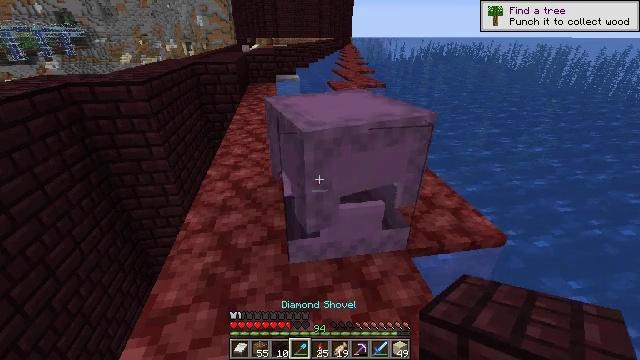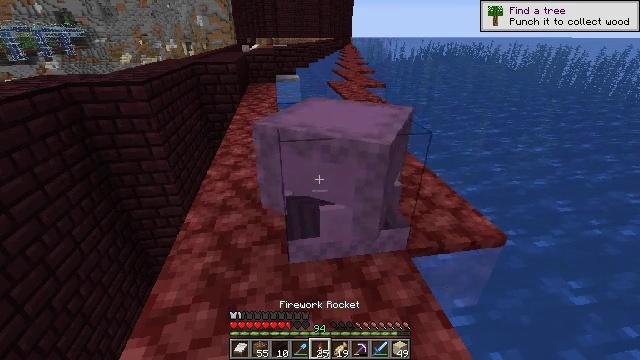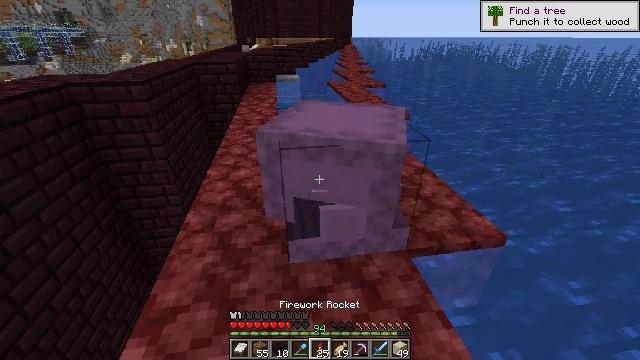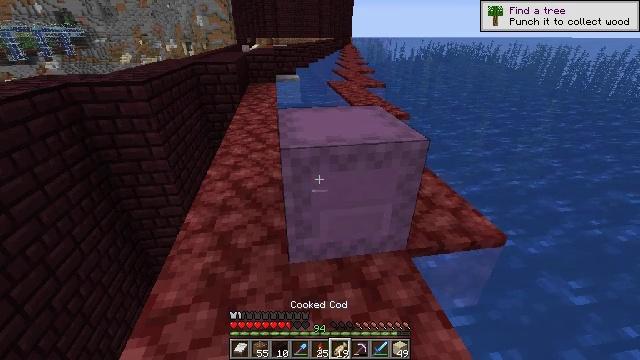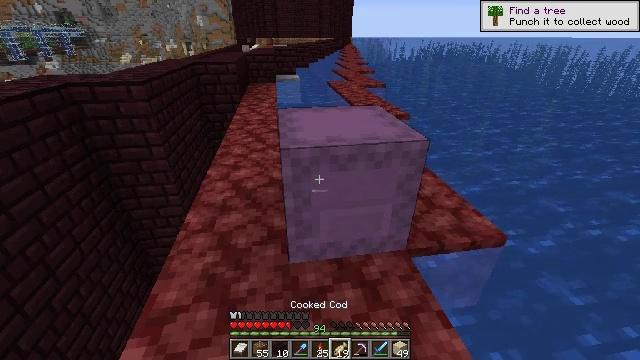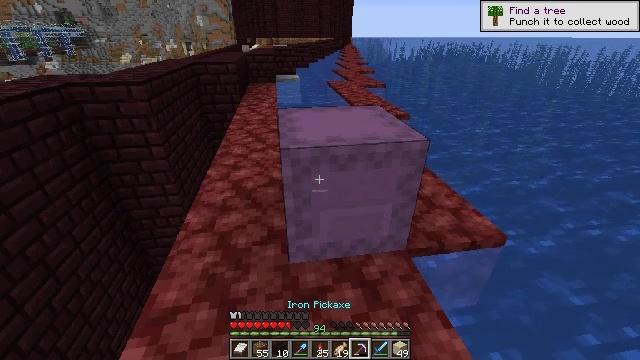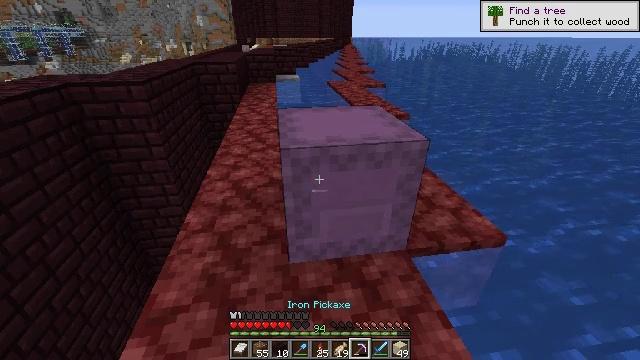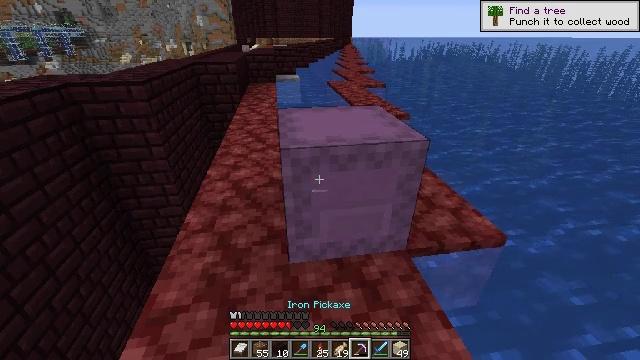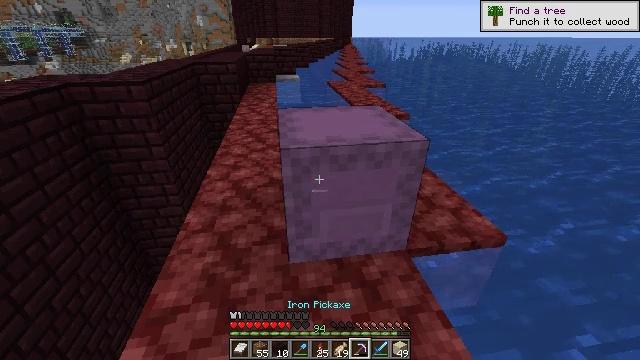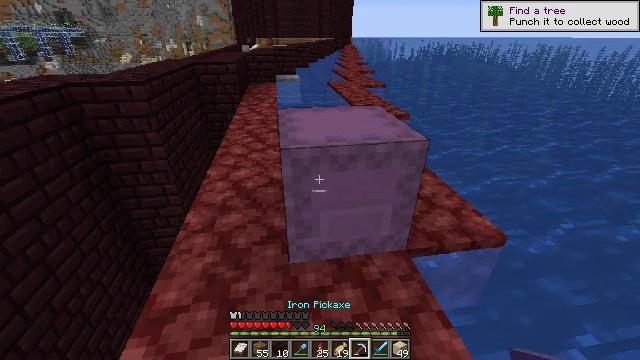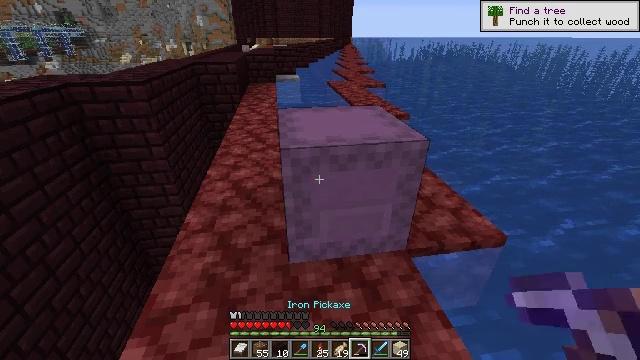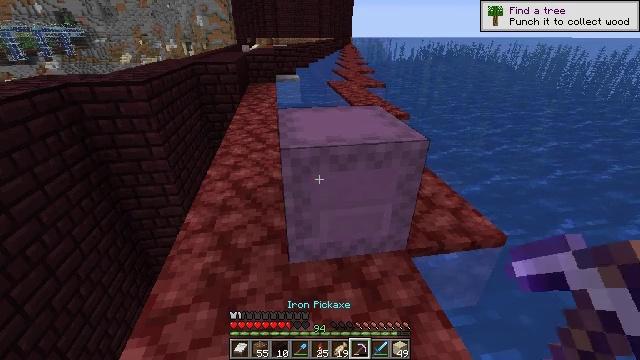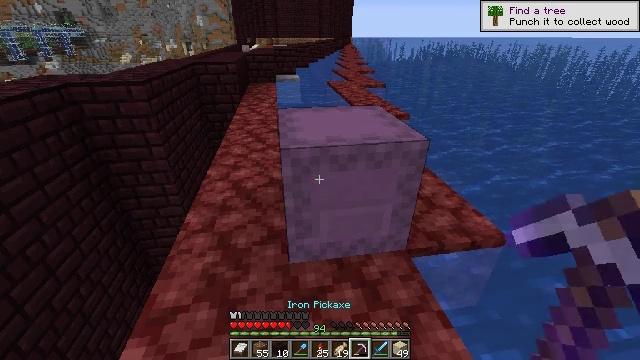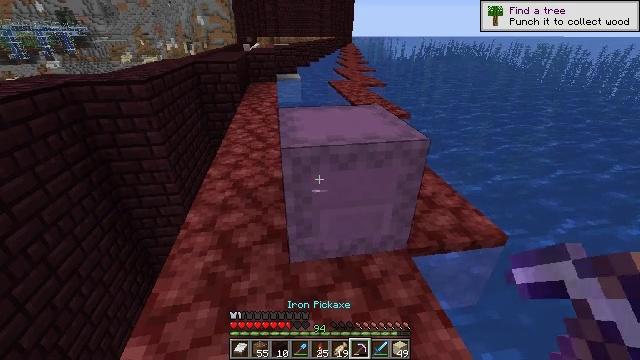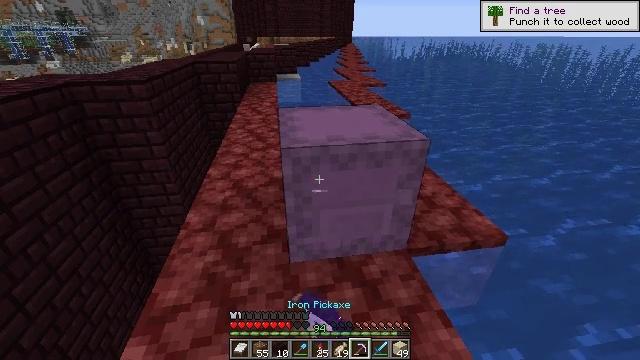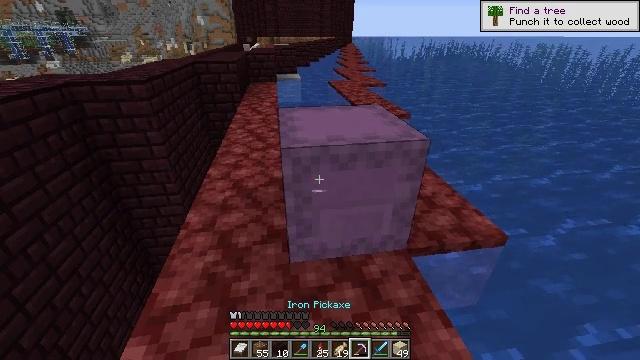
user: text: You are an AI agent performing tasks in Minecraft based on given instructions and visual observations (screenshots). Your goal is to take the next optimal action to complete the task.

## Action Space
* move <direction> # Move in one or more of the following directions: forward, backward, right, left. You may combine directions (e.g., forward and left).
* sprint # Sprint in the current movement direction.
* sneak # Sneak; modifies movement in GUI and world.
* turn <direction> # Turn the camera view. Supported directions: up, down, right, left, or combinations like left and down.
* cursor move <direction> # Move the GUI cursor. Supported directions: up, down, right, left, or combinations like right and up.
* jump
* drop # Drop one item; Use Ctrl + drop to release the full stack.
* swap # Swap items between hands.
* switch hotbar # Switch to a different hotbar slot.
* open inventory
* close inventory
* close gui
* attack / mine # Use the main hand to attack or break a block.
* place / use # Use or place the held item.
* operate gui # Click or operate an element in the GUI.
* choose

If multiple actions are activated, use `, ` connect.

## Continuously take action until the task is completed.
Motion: motion action
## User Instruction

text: Attack the shulker box to pick it up.
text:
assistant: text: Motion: no_op
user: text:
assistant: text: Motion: no_op
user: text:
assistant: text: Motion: no_op
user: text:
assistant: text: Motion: no_op
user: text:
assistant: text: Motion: no_op
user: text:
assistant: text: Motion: no_op
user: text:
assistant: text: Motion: no_op
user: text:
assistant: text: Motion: no_op
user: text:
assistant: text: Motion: no_op
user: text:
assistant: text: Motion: no_op
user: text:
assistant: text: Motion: no_op
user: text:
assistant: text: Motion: no_op
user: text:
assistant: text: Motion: attack / mine
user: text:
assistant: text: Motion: attack / mine
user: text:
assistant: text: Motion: attack / mine
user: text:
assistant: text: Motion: attack / mine
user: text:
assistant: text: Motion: attack / mine
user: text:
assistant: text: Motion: attack / mine
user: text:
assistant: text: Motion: attack / mine
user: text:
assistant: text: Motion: attack / mine
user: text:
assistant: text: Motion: attack / mine
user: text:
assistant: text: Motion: move forward
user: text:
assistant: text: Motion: no_op